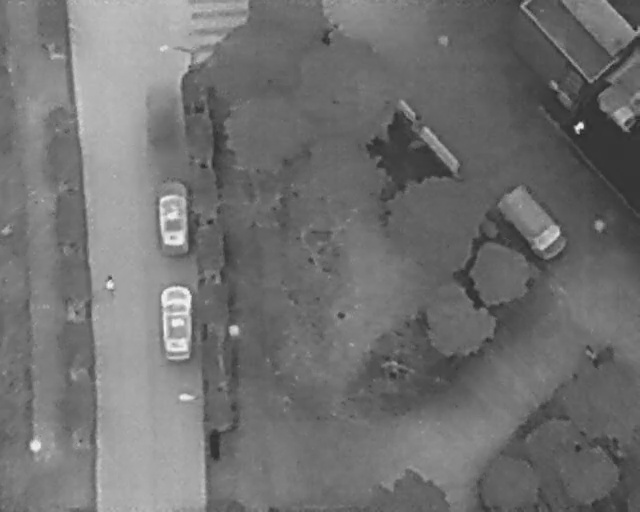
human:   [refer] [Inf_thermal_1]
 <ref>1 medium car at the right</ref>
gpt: <box>[[76, 39, 89, 47, 143]]</box>